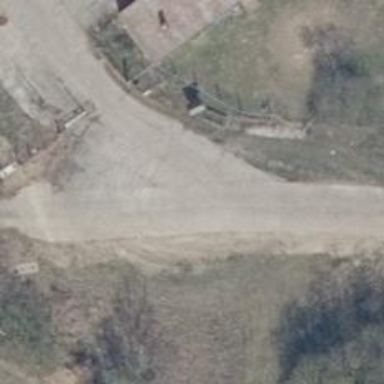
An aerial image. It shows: Concrete service road